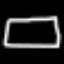
Label: square